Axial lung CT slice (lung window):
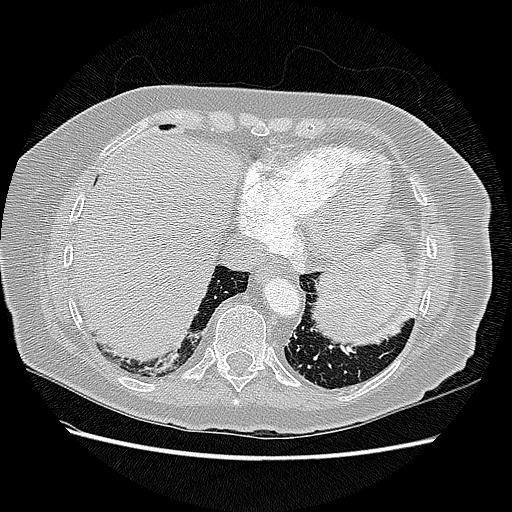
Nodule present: no